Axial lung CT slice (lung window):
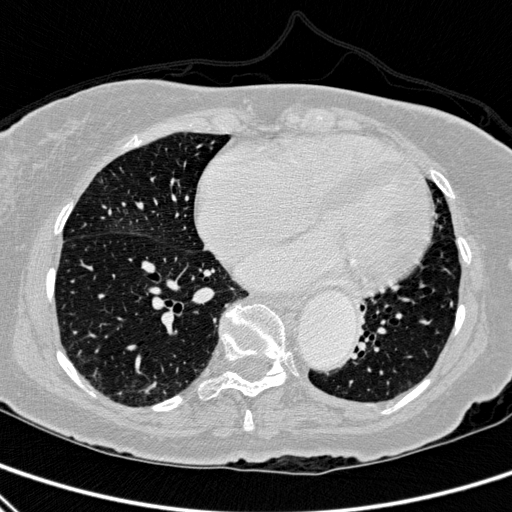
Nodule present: no